Question: I want to show Colorpicker from Context Menu:
'''
ColorPicker colorssPicker = new ColorPicker();
final MenuItem resizeItem = new MenuItem("Option 1");
resizeItem.setOnAction(new EventHandler<ActionEvent>()
{
@Override
public void handle(ActionEvent event)
{
}
});
final MenuItem resizesItem = new MenuItem();
resizesItem.setGraphic(colorssPicker);
resizesItem.setOnAction(new EventHandler<ActionEvent>()
{
@Override
public void handle(ActionEvent event)
{
}
});
final ContextMenu menu = new ContextMenu();
menu.getItems().addAll(resizeItem, resizesItem);
sc.setOnMouseClicked(new EventHandler<MouseEvent>()
{
@Override
public void handle(MouseEvent event)
{
if (MouseButton.SECONDARY.equals(event.getButton()))
{
menu.show(primaryStage, event.getScreenX(), event.getScreenY());
}
}
});
'''
This code is not working, I can't see Colorpicker when I click on the Contextmenu "Choose Color". What is the proper way to implement this?
I get this result:

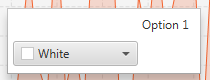
Answer: This snippet will let you show a 'ColorPicker' control embedded into a 'ContextMenu'.
You can style it so it doesn't look like a button, by setting its backgound color.
'''
@Override
public void start(Stage primaryStage) {
StackPane root = new StackPane();
final ColorPicker colorssPicker = new ColorPicker();
colorssPicker.setStyle("-fx-background-color: white;");
final MenuItem otherItem = new MenuItem(null, new Label("Other item"));
final MenuItem resizeItem = new MenuItem(null,colorssPicker);
resizeItem.setOnAction(new EventHandler<ActionEvent>(){
@Override
public void handle(ActionEvent event)
{
root.setBackground(new Background(new BackgroundFill(colorssPicker.getValue(),null,null)));
}
});
final ContextMenu menu = new ContextMenu(otherItem,resizeItem);
Scene scene = new Scene(root, 300, 250);
scene.setOnMouseClicked(new EventHandler<MouseEvent>(){
@Override
public void handle(MouseEvent event){
if (MouseButton.SECONDARY.equals(event.getButton())){
menu.show(primaryStage, event.getScreenX(), event.getScreenY());
}
}
});
primaryStage.setScene(scene);
primaryStage.show();
}
'''